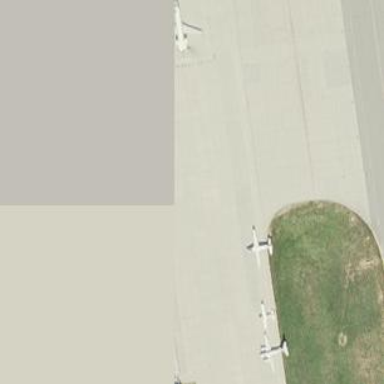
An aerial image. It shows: Apron at the airport.